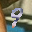
Label: 9